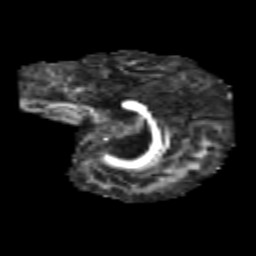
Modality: FA
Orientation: sagittal
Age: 7
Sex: female
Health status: healthy